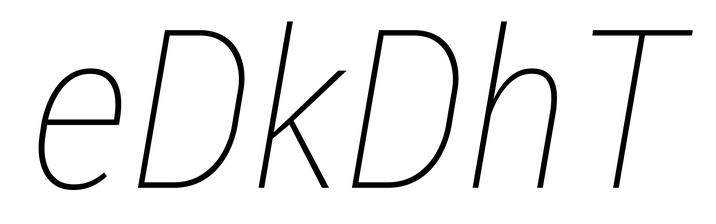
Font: Roboto-Italic_Condensed_Thin_Italic